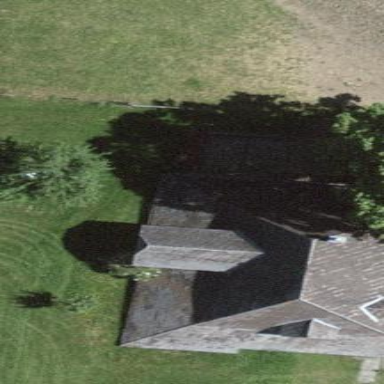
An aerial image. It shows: Farm building.